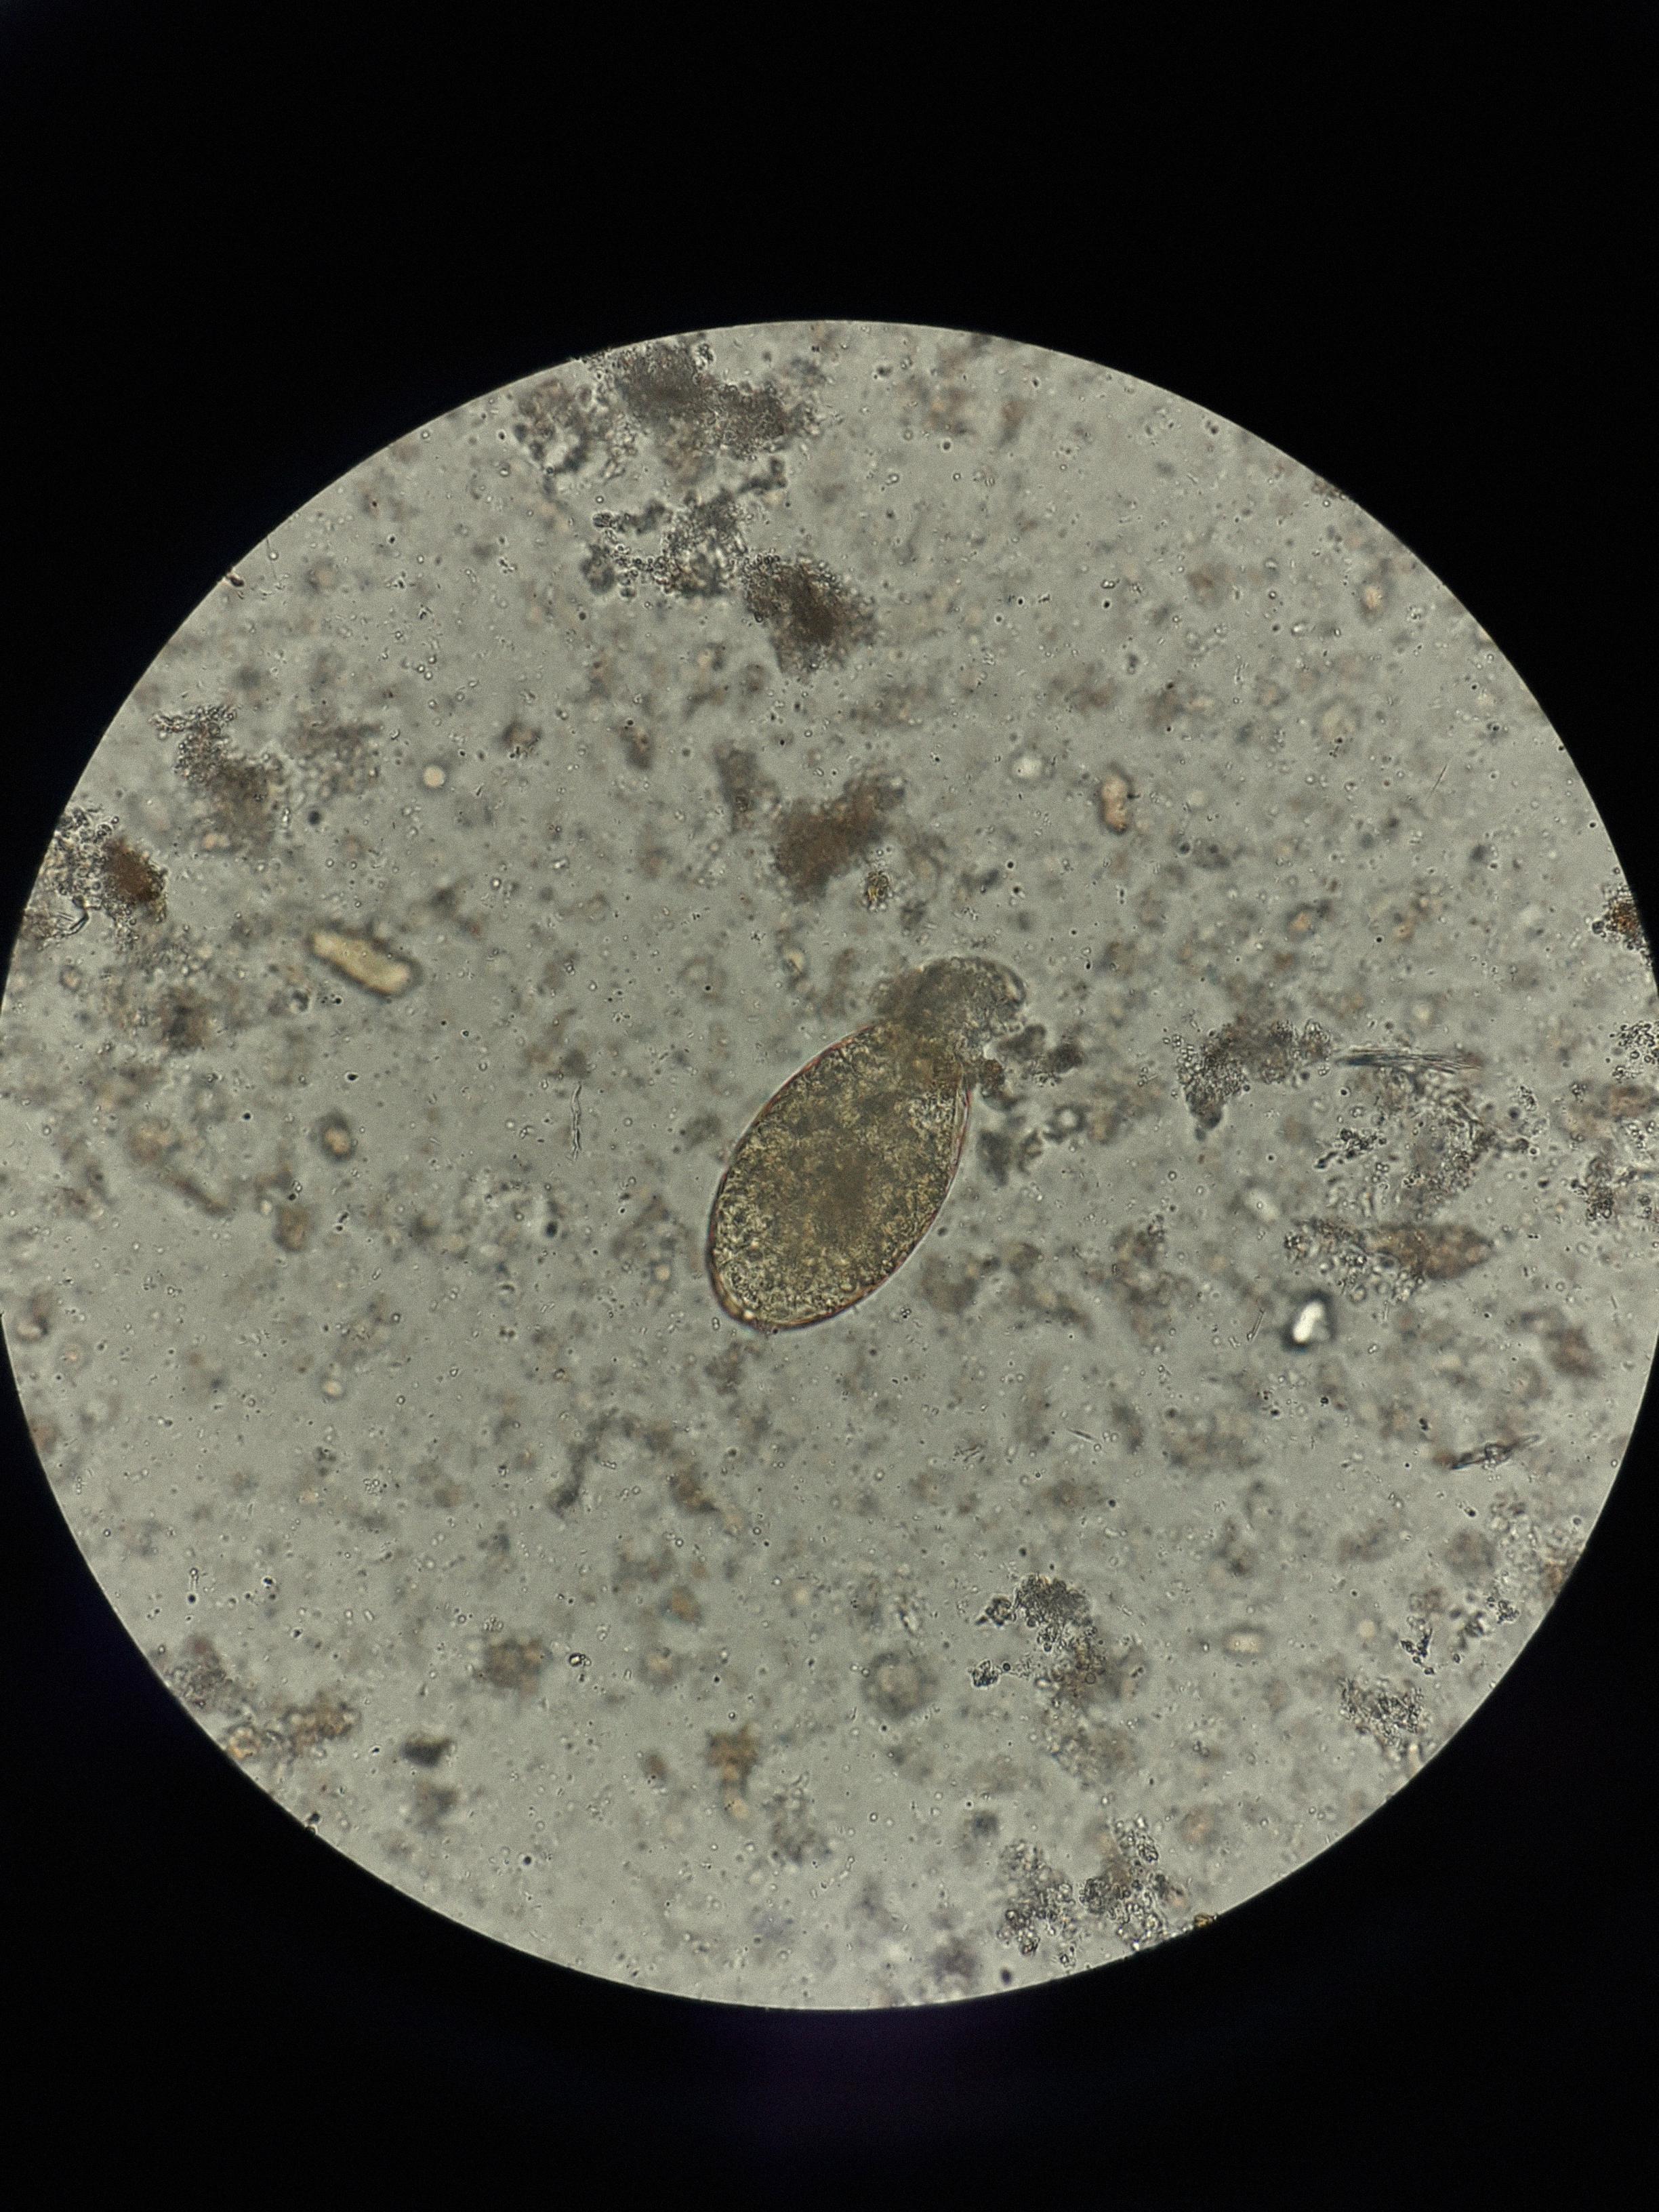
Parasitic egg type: Fasciolopsis buski